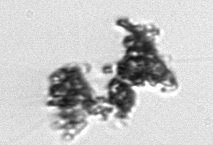
Label: Thalassiosira_TAG_external_detritus